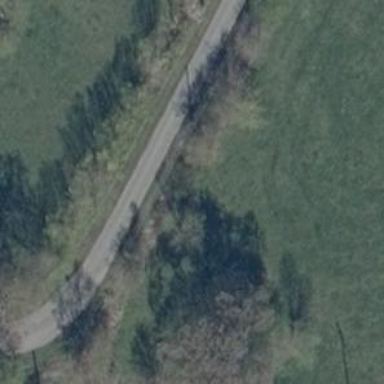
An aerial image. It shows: Unclassified road with asphalt surface.